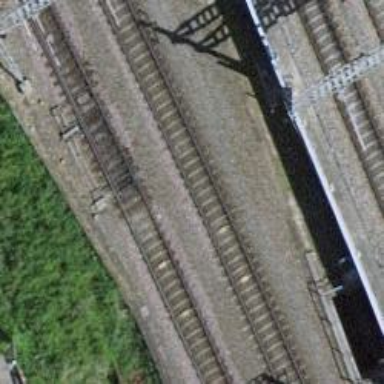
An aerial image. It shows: Railway switch with the turnout pointing to the right.